Question: I have data from two different tables that I join together and run a query against.
What I am trying to achieve is that my results will group based on the order number, and possibly one other condition - if it works out.
I am trying to generate price quotes based on damaged items that we receive back in stock.
One quote can hold multiple work record ids so long as that the order numbers match up and those order numbers were all entered on the same day. The one caveat being if one of those work records happens to have an item that we have to send out to the manufacturer to get an estimate on (which is a flag in the main database table that I'm bringing in.
For now though, I would like to take the data I'm getting back and display it on the screen as a preview of what the quotes will contain prior to the system sending them out.
The end result that I am looking for can be found in this image I've mocked up:

Here is my query:
'''
$sql = mysql_query("SELECT workRecord_details.orderNumber, workRecord_main.mfrEstimate, workRecord_main.id, workRecord_main.createdDate, workRecord_main.nameid, workRecord_details.dateEntered
FROM workRecord_main
INNER JOIN workRecord_details ON workRecord_main.id = workRecord_details.workRecordId
WHERE workRecord_main.billable = '1' AND workRecord_main.STATUS = '2' AND workRecord_details.dateEntered LIKE '2013-08-14%' ORDER BY workRecord_details.orderNumber, workRecord_main.mfrEstimate, workRecord_main.id"
) or die("Can't execute: " . mysql_error());
if(mysql_num_rows($getWR) > 0){
$i = 0;
while($wrData = mysql_fetch_array($getWR))
{
$color_A = 'class="alt2"';
$color_B = 'class="alt1"';
$row_color = ($i % 2) ? $color_A : $color_B;
echo '<table width = "100%" cellspacing = "0" cellpadding = "0" border = "0">
<tr>
<td class = "colheader">Work Record #</td>
<td class = "colheader">Company</td>
<td class = "colheader">Order #</td>
<td class = "colheader">Description</td>
</tr>';
echo '<tr>
<td width= "100px" ' . $row_color . '>' . $wrData['id'] . '</td>
<td width = "150px"' . $row_color . '>' . companyNameByNameID($wrData['nameid']) . '('.getKdaccount($wrData['nameid']).')</td>
<td width = "100px"' . $row_color . '>' . $wrData['orderNumber'] . '</td>
<td width = "600px"' . $row_color . '>' . $wrData['partNo'] . '</td>
</tr>';
echo '</table><br /><br />';
$i++;
}
}
'''
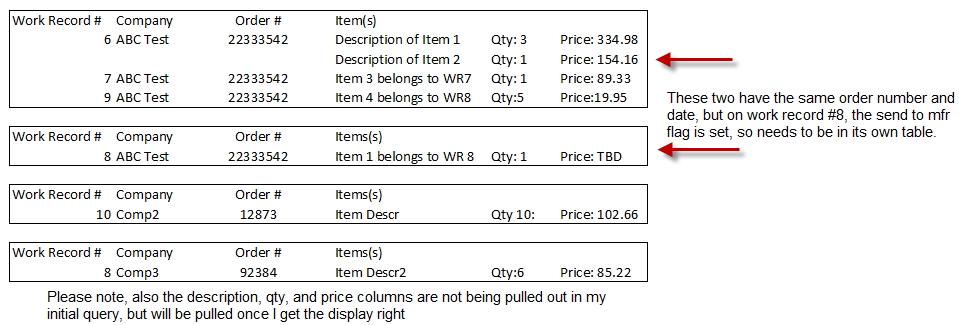
Answer: To create tables based off the order number, or send to mfr flag, you need to track the last used order number and/or flag. Try something like this -
'''
$i = 0;
$current_orderNumber = ''; //variable to track current orderNumber
$color_A = 'class="alt2"';
$color_B = 'class="alt1"';
while($wrData = mysql_fetch_array($getWR))
{
// Start a new table for each orderNumber or if send to mfr is set
if($wrData['orderNumber'] != $current_orderNumber || isset(YOUR_SEND_TO_MFR_FLAG)){
if($i!=0){ // if not the first table, close the last table
echo '</table><br /><br />';
}
// start a new table
echo '<table width = "100%" cellspacing = "0" cellpadding = "0" border = "0">
<tr>
<td class = "colheader">Work Record #</td>
<td class = "colheader">Company</td>
<td class = "colheader">Order #</td>
<td class = "colheader">Description</td>
</tr>';
$i=0; //reset the row # for the new table
}
$current_orderNumber = $wrData['orderNumber']; // set current orderNumber to this orderNumber
$row_color = ($i % 2) ? $color_A : $color_B;
echo '<tr>
<td width= "100px" ' . $row_color . '>' . $wrData['id'] . '</td>
<td width = "150px"' . $row_color . '>' . $wrData['nameid'] .'</td>
<td width = "100px"' . $row_color . '>' . $wrData['orderNumber'] . '</td>
<td width = "600px"' . $row_color . '>' . $wrData['partNo'] . '</td>
</tr>';
$i++;
}
echo '</table><br /><br />'; // close the last table.
'''
phpFiddle example - <URL>